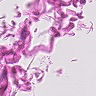
Metastatic tissue present: no